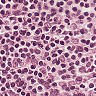
Metastatic tissue present: no